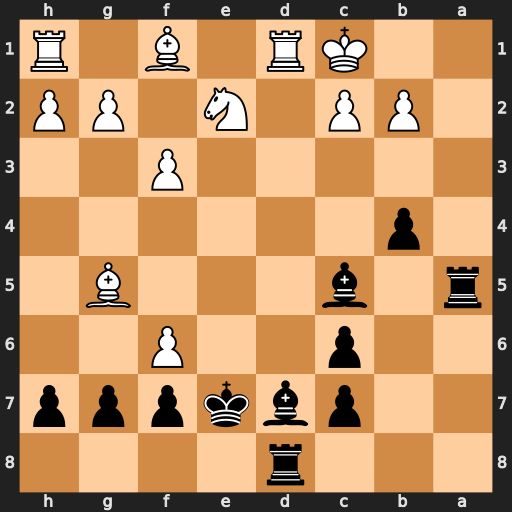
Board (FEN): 3r4/2pbkppp/2p2P2/r1b3B1/1p6/5P2/1PP1N1PP/2KR1B1R
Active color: b
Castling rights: -
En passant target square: -
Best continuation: gxf6 Bh6 Ra1+